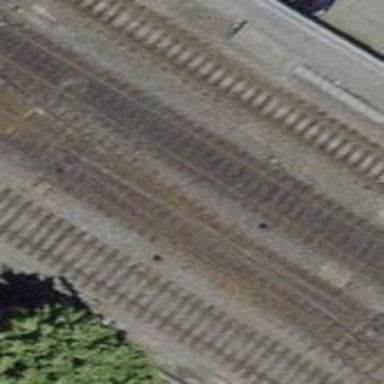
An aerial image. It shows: Single-track railway with electrified contact lines.